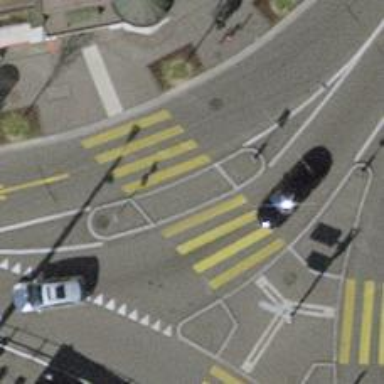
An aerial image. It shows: Uncontrolled zebra crossing with pedestrian island.